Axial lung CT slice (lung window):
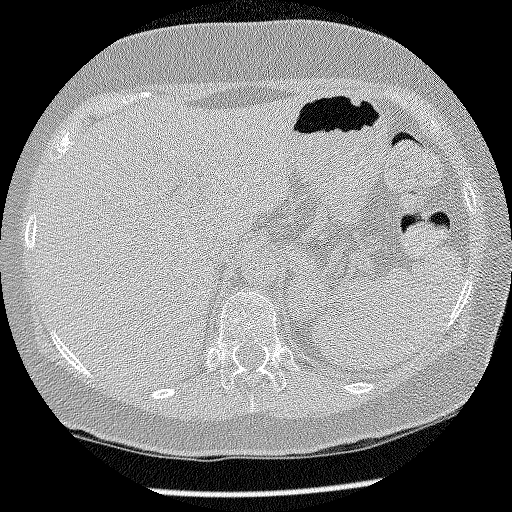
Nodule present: no